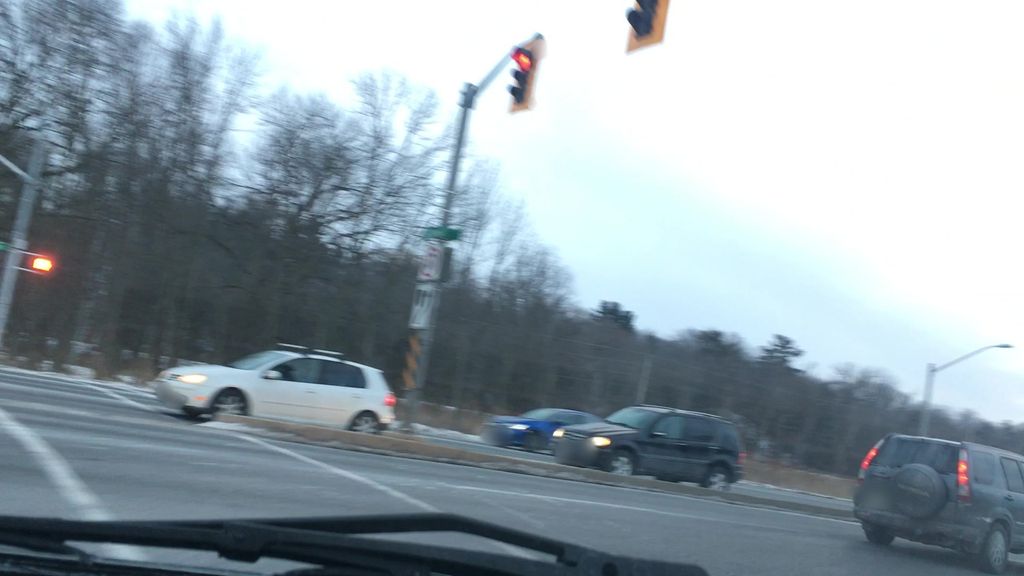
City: hamilton